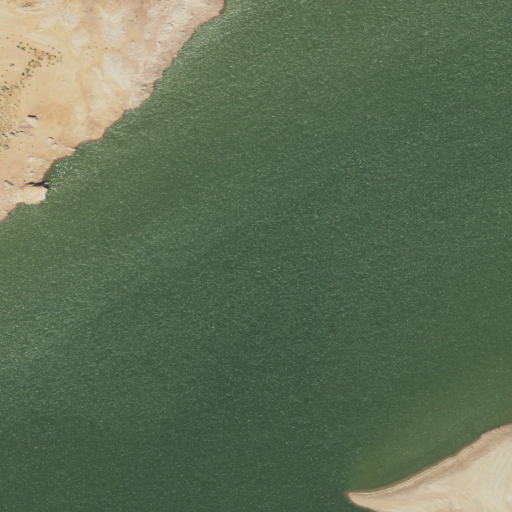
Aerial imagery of valley in Utah named Neskahi Wash containing open water, herbaceous wetlands, barren land, shrub, and grassland